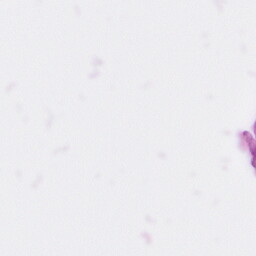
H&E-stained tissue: Pancreatic